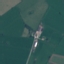
Land use / land cover class: Pasture